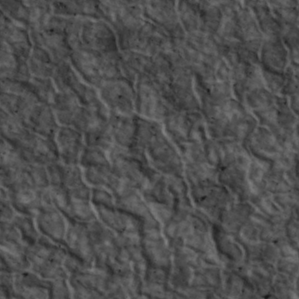
Label: non_frost